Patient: sex F, age 60
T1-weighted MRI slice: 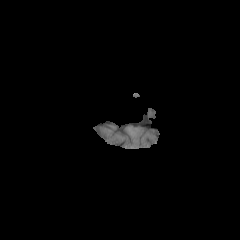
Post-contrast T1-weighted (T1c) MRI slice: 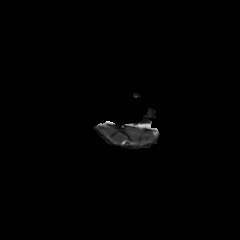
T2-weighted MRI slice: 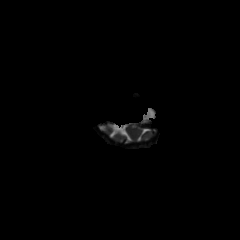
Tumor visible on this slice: no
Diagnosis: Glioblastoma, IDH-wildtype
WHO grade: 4